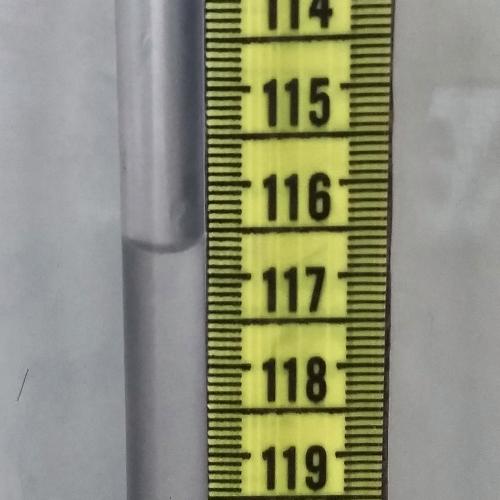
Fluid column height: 116.7 cm